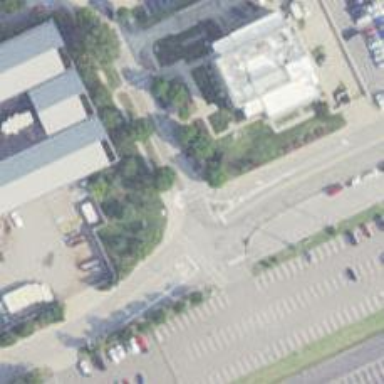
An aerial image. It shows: Uncontrolled crossing on footway with marked lines.